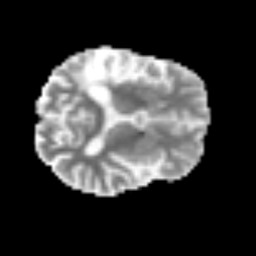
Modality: MD
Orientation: axial
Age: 54
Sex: male
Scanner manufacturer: siemens
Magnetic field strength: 3 T
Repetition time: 3.2 s
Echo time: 0.081 s